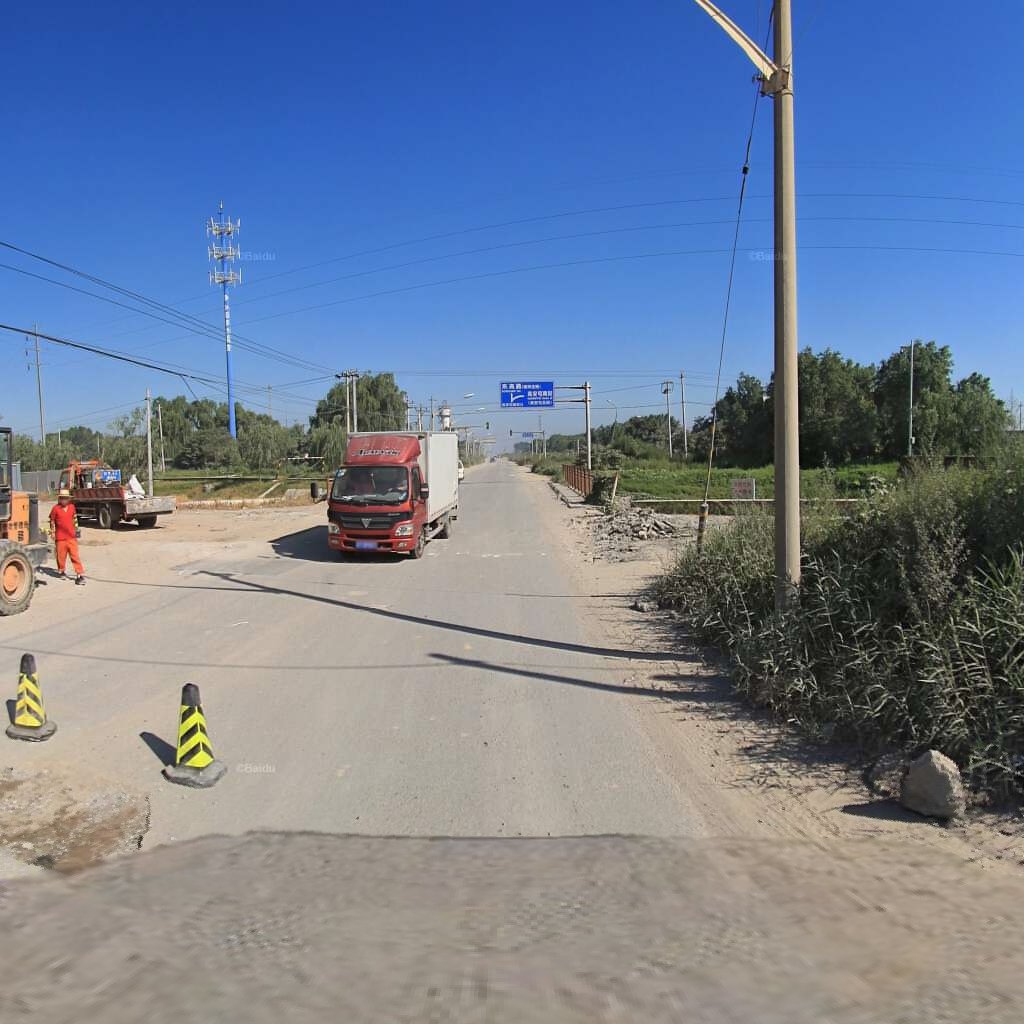
Region: Chaoyang
Road damage annotations: pothole